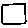
Label: square